Question: I had this macro running perfectly on one worksheet but now it is displaying an error on line 13. The macro basically finds all values under any heading starting with "Unique Pulls" then adds them all together.
I'm thinking this is something to do with the ActiveSheet but I can't seem to figure it out.
'''
If UCase$(ActiveSheet.Cells(1, i).Value) Like "UNIQUE PULLS*" Then
iTotal = iTotal + ActiveSheet.Cells(n, i).Value
' For each of these columns, take value and add to total sum
End If
'''

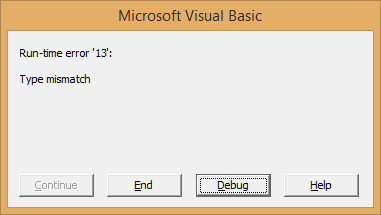
Answer: Try this:
'''
If Trim(UCase$(ActiveSheet.Cells(1, i).Text)) Like "UNIQUE PULLS*" Then
iTotal = iTotal + ActiveSheet.Cells(n, i).Value2
' For each of these columns, take value and add to total sum
End If
'''
if you're getting error on this line -> 'iTotal = iTotal + ActiveSheet.Cells(n, i).Value2'
That maybe because 'ActiveSheet.Cells(n, i).Value2' is not a number that can be added but some other data type check it using 'Debug.Print ActiveSheet.Cells(n, i).Value2' you will get the output of what you're trying to add to total in the <URL>